Field crop: tomato
Growth stage: 2
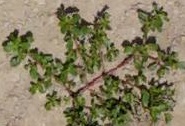
Species: portulaca